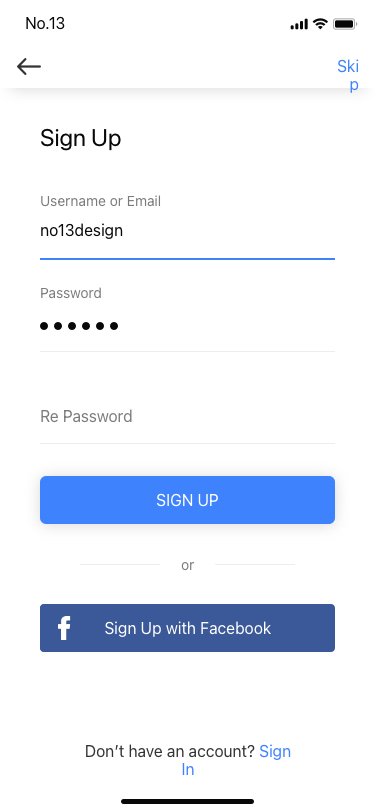
Text in this UI design:
Don’t have an account? Sign In
Sign Up with Facebook
no13design
Username or Email
Password
Re Password
Sign Up
or
Skip